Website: macys
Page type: billing-address
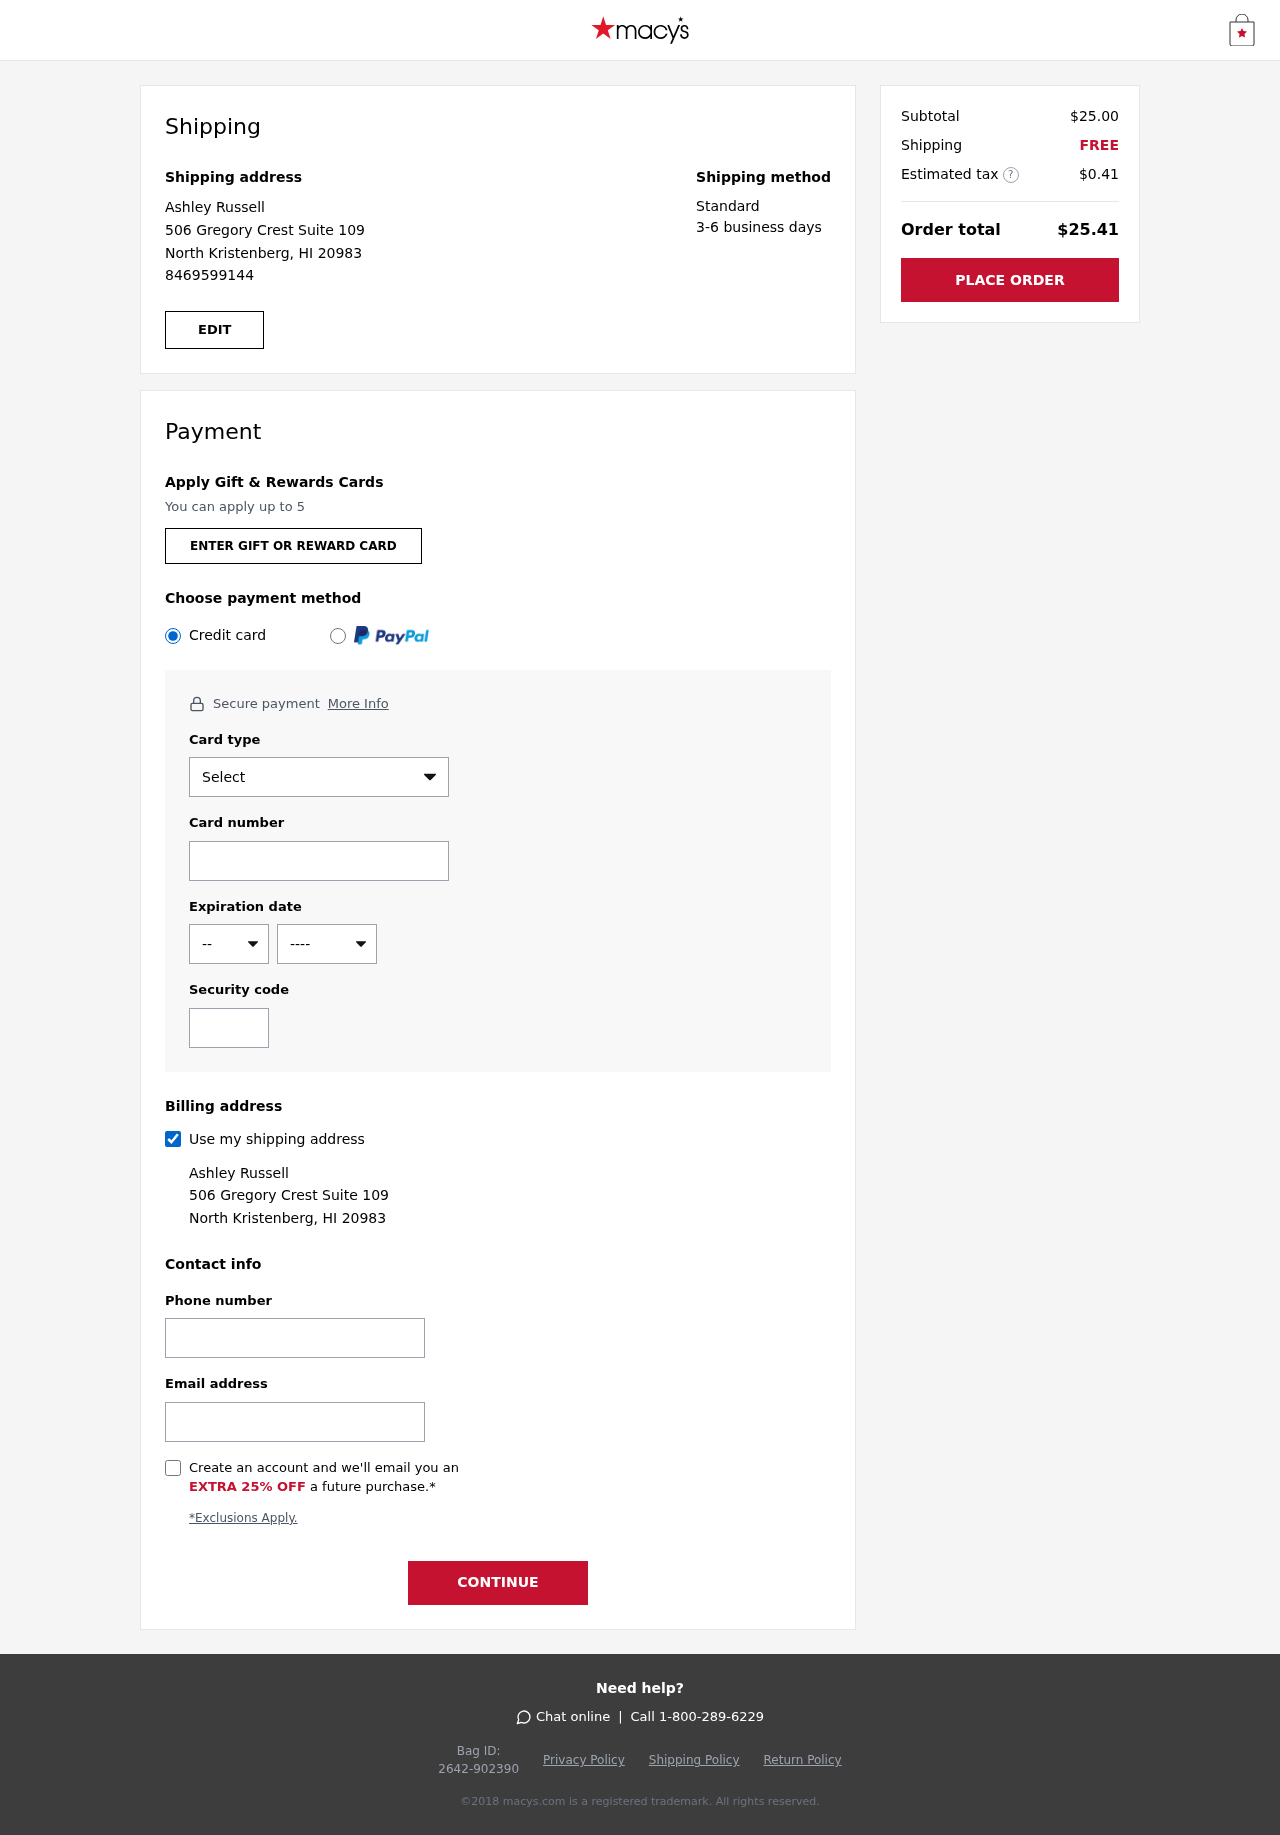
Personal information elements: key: PII_CARD_CVV
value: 7849
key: PII_CARD_EXPIRY_MONTH
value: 07
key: PII_CARD_EXPIRY_YEAR
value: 30
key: PII_CARD_NUMBER
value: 3402 1970 7675 802
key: PII_CARD_TYPE
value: American Express
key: PII_EMAIL
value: ashley_russell@hotmail.com
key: PII_FULLNAME
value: Ashley Russell
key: PII_PHONE
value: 8469599144
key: PII_STREET
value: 506 Gregory Crest Suite 109
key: PII_CITY_STATE_ZIP
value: North Kristenberg, HI 20983
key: PII_FIRSTNAME
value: Ashley
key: PII_LASTNAME
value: Russell
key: PII_FULLNAME2
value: Ashley Russell
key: PII_FULLNAME3
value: Ashley Russell
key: PII_FIRSTNAME2
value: Ashley
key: PII_FIRSTNAME3
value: Ashley
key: PII_LASTNAME2
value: Russell
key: PII_LASTNAME3
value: Russell
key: PII_FIRSTNAME_DERIVED
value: Ashley
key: PII_LASTNAME_DERIVED
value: Russell
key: PII_FULLNAME_DERIVED
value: Ashley Russell
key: PII_NAME_FULL_DERIVED
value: Ashley Russell
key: PII_PHONE2
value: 8469599144
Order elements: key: ORDER_SUBTOTAL
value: $25.00
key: ORDER_SHIPPING_COST
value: FREE
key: ORDER_TAX
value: $0.41
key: ORDER_TOTAL
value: $25.41